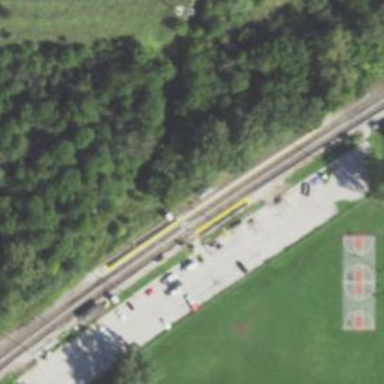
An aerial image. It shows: Abandoned railway siding.